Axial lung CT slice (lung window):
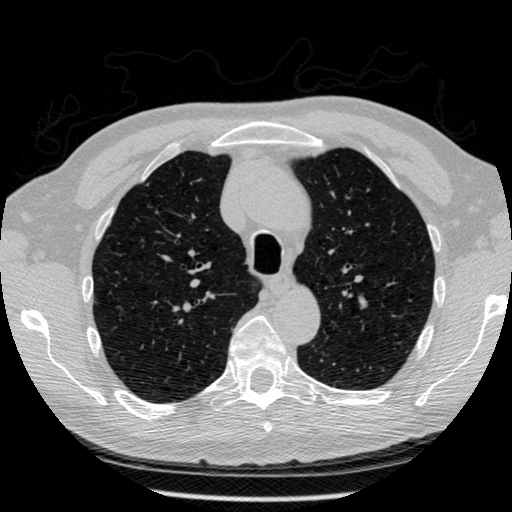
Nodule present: no